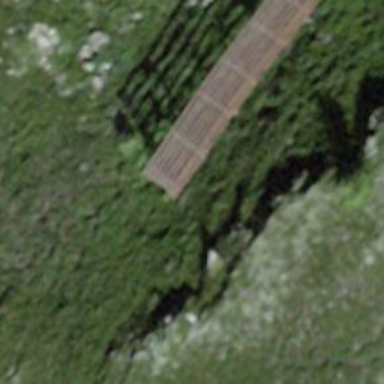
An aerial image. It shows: Fence designed to prevent avalanches.